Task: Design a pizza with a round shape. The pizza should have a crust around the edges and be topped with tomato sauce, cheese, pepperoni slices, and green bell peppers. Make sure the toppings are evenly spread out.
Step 279:
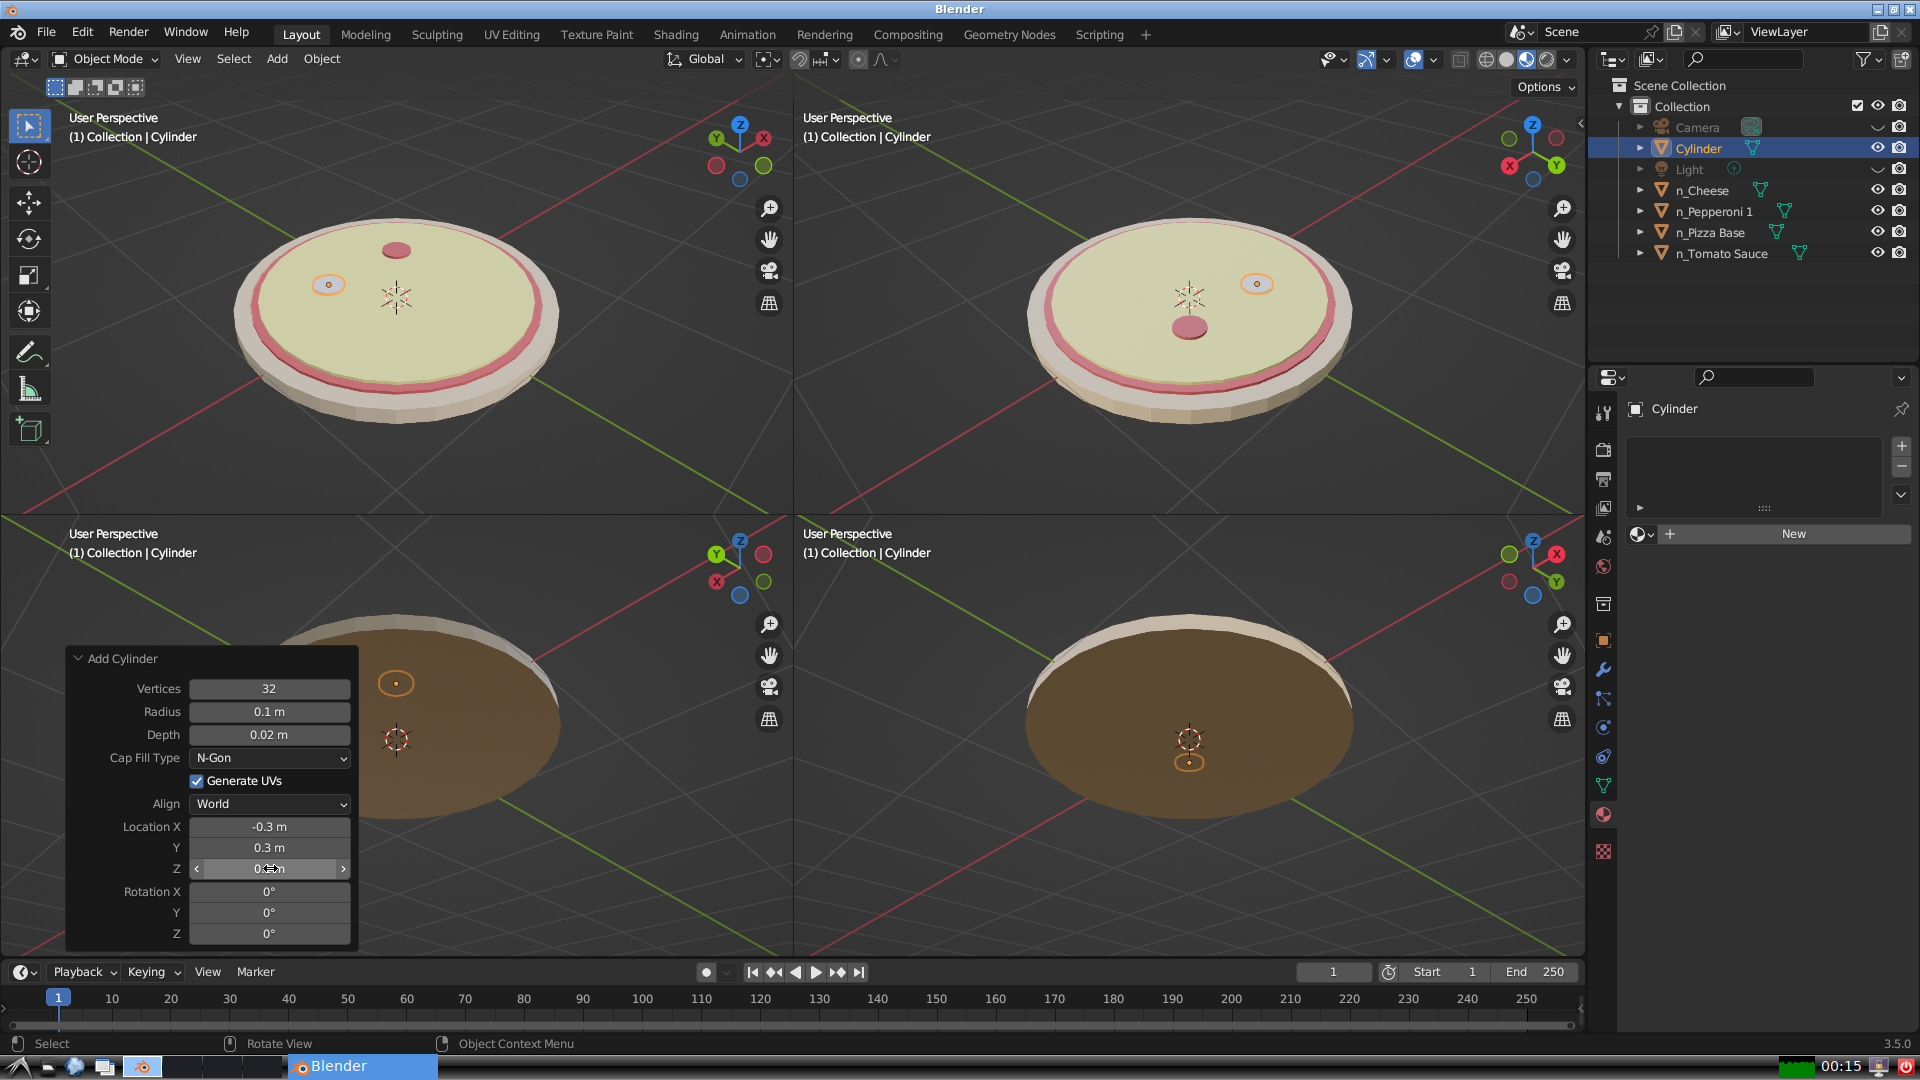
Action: {"mouse_move": [960, 540]}